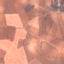
Land use / land cover: PermanentCrop